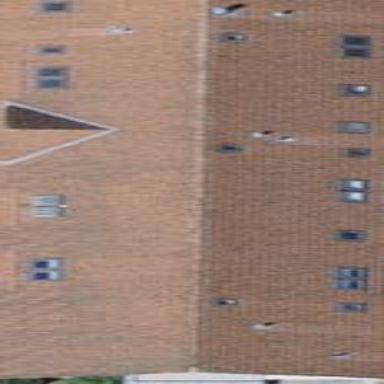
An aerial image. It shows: Building with gabled roof made of roof tiles.